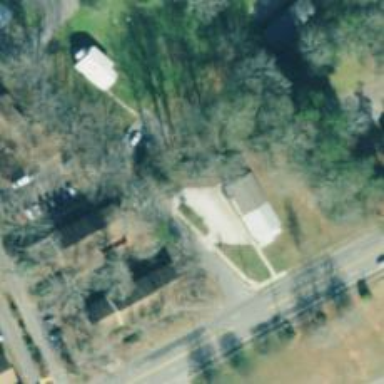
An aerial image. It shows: Service road.